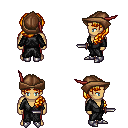
a pixel art fantasy rpg character, male body template, human, tanned skin, gray robe, red pants, light blonde princess hairstyle, leather cap, metal boots, dagger, four views (front, back, left, right), 2x2 character sprite sheet, small pixel art, hard edges, no anti-aliasing